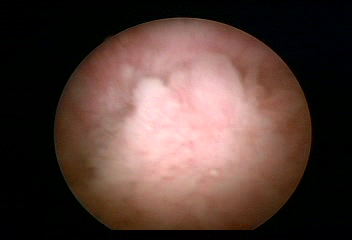
Modality: WLC
Class: Malignant
Subclass: LowGradePapillary
Lesion: L1
Stage: Ta
Morphology: Papillary
Bladder cancer association: Yes
Annotated structures: Tumor